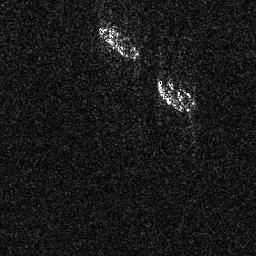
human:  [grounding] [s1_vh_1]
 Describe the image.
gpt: In the satellite image, there is  <ref>1 medium ship </ref> <box>[[37, 10, 53, 23, 0]]</box> located at top,  <ref>1 medium ship </ref> <box>[[60, 29, 76, 43, 0]]</box> located at center.